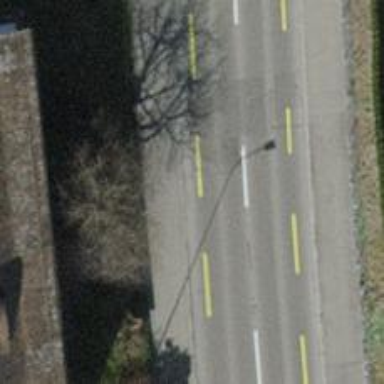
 featuring lanes for both cyclists and pedestrians."